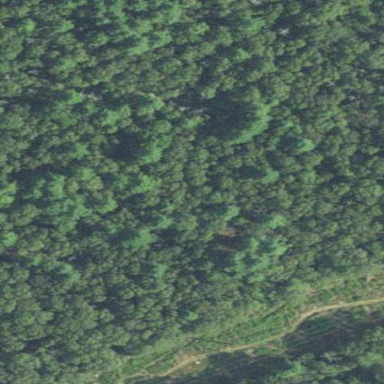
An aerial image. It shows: Woodland consisting mainly of needle-leaved trees.